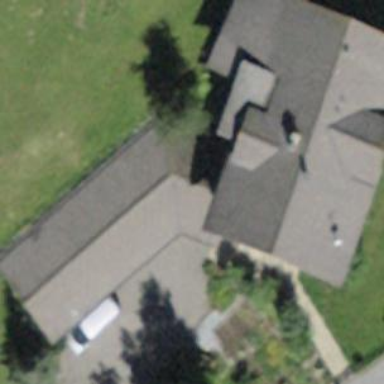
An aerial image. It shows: Building with tiled roof.